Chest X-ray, PA view. Patient: 14 years old, sex F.
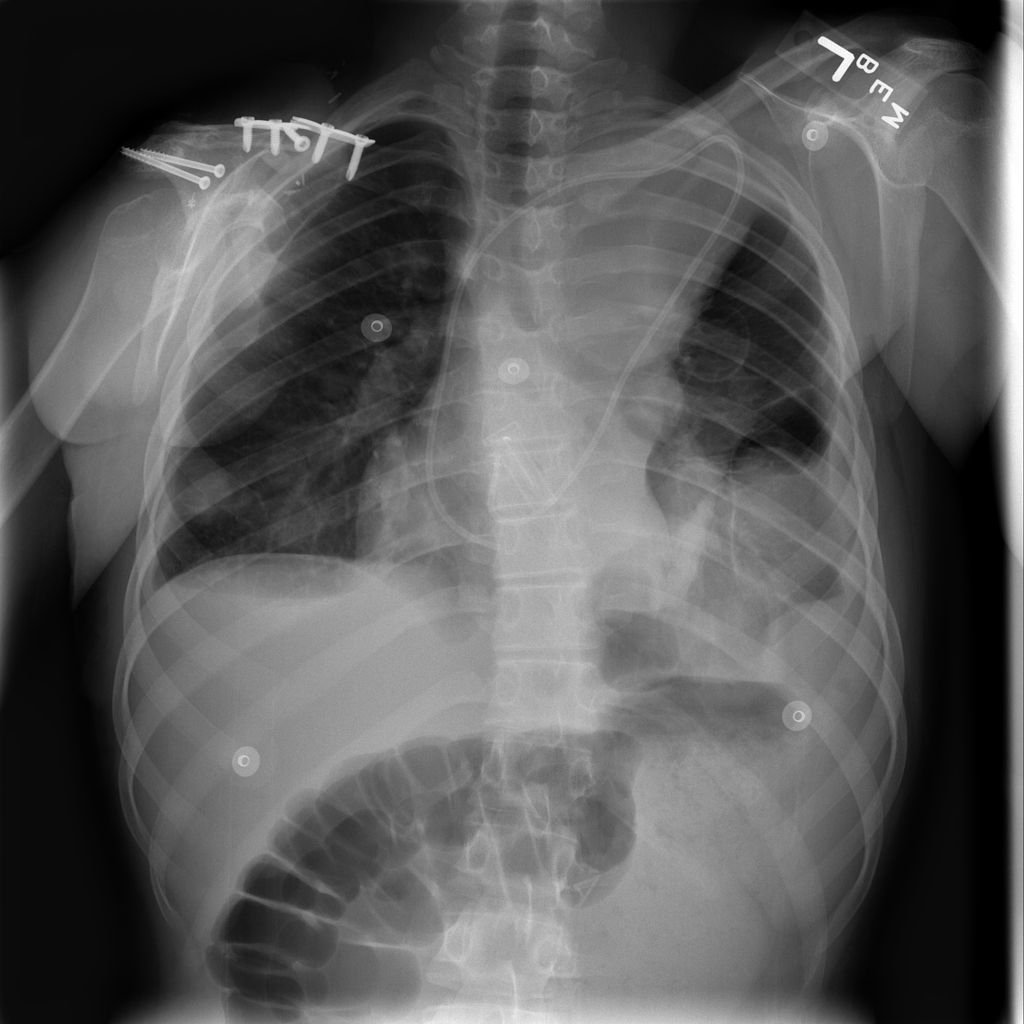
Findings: Effusion, Mass